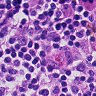
Metastatic tissue present: no